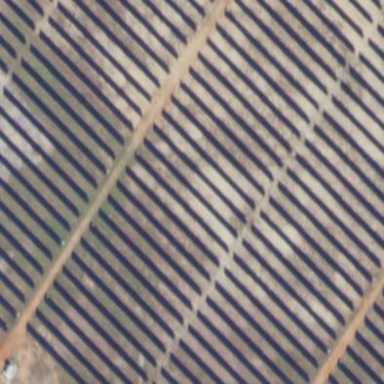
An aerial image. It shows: Solar power generator with photovoltaic panels.